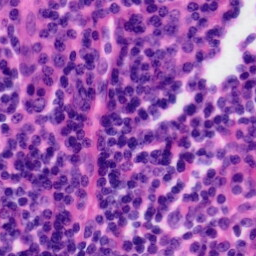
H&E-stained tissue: Tonsil